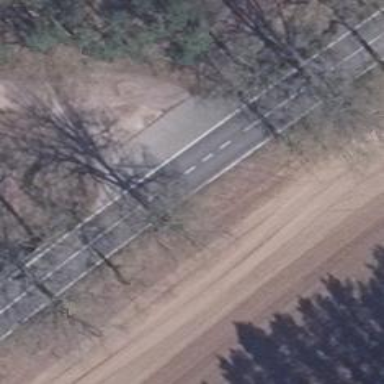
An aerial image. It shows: Dirt track road with grade3 tracktype.